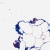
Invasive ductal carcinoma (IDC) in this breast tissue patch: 0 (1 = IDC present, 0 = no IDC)